К парому, масса которого равна $m=5 \cdot 10^{4}~кг$, привязан нерастяжимый трос. В момент $t=0$ мотор начинает натягивать трос. При этом сила натяжения троса начинает расти, достигает своего максимального значения и затем остается постоянной.
Найдите максимальную силу натяжения троса в момент $t_{1}=2~с$, если сопротивление воды движению парома пропорционально квадрату его скорости. График изменения ускорения парома со временем приведен на рисунке.
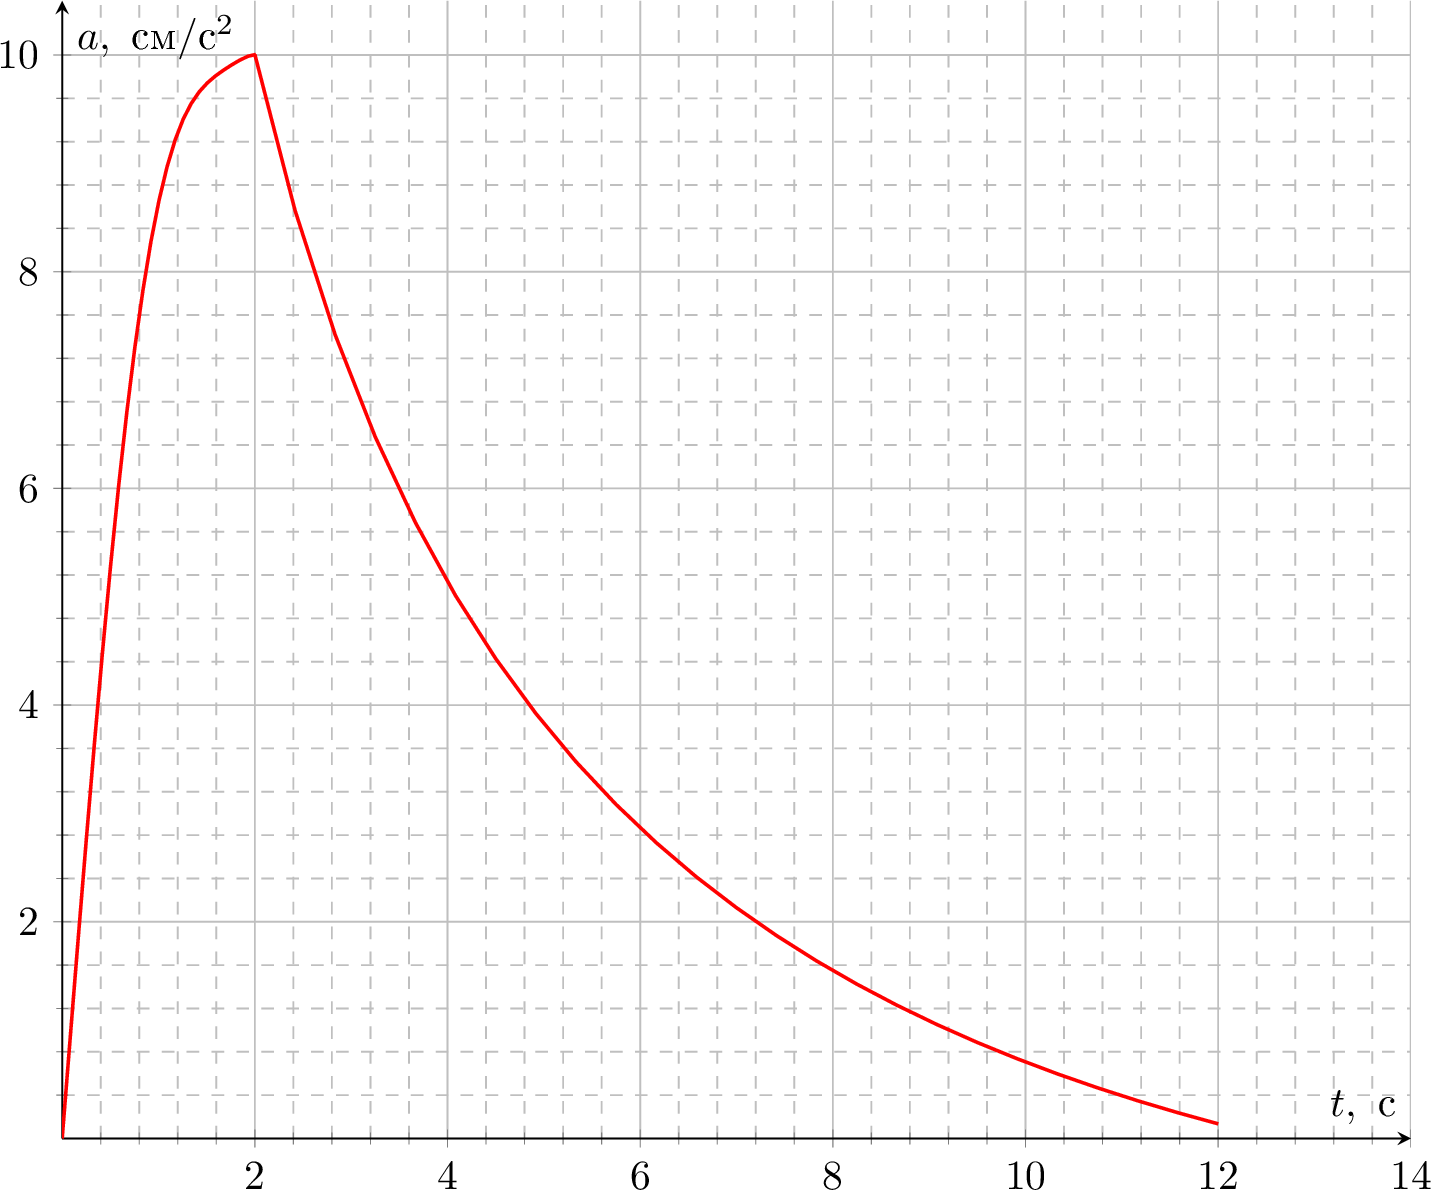
Решение: Уравнение движения парома для произвольного момента времени имеет вид: $$ m a=F-k v^{2}, $$ где $F$ — сила натяжения троса, $k$ — коэффициент пропорциональности между силой сопротивления воды и скорости $v$ парома. Пусть в момент $t_{1}$ ускорение парома равно $a_{1}$, его скорость равна $v_{1}$, а сила натяжения троса равна $F_{\max}$. Уравнение движения парома для этого момента времени: $$ m a_{1}=F_{\max }-k v_{1}^{2}. \quad (1) $$ После того, как сила натяжения троса в течение длительного времени будет оставаться постоянной $(F=F_{\max })$, ускорение парома будет стремиться к нулю, его скорость — к некоторому значению $v_{2}$. Движение парома в этом случае описывается уравнением: $$ F_{\max }-k v_{2}^{2}=0. \quad (2) $$ Решая уравнения $(1)$ и $(2)$, находим максимальную силу натяжения троса: $$ F_{\max }=\frac{m a_{1}}{1-\left(v_{1} / v_{2}\right)^{2}}. $$ Поскольку $v_{1}=\int \limits_{0}^{t_{1}} a(t) d t=S_{1}$ $($площадь кривой $a(t)$ при $0 \leq t \leq t_{0}$, где $t_{0}=2 ~с$ — момент времени$)$, когда $a=a_{\max }$, a $v_{2}=\int \limits_{0}^{\infty} a(t) d t \approx S_{2}$ $($полная площадь под кривой $a(t))$, то $$ F_{\max }=\frac{m a_{1}}{1-(S_{1} / S_{2})^{2}} \approx 5.5 \cdot 10^{3}~Н. $$ Значения $S_{1}$ и $S_{2}$ определяются по графику зависимости $a(t)$ (см. рисунок условия) путем численного интегрирования.
Ответ: $$ F_{\max }=\frac{m a_{1}}{1-(S_{1} / S_{2})^{2}} \approx 5.5 \cdot 10^{3}~Н. $$
Темы:
T, Механика, Кинематика, Вязкое трение, Всероссийские, Трение